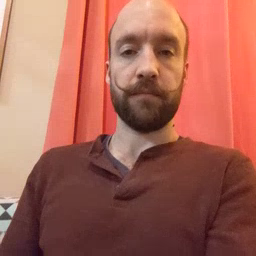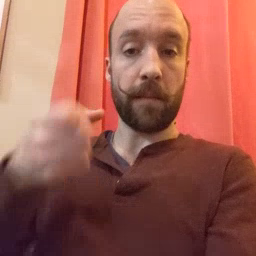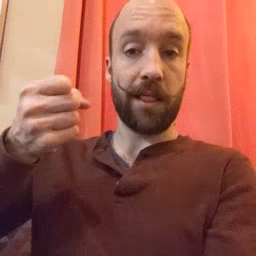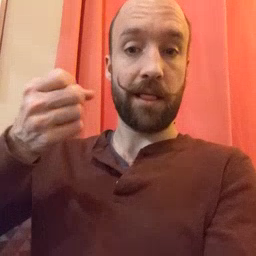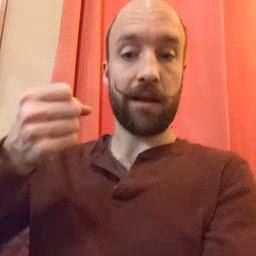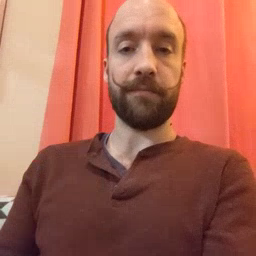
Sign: milk